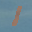
Label: 1